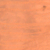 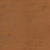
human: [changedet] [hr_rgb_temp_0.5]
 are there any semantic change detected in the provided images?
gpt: Nothing has changed.